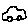
Label: car